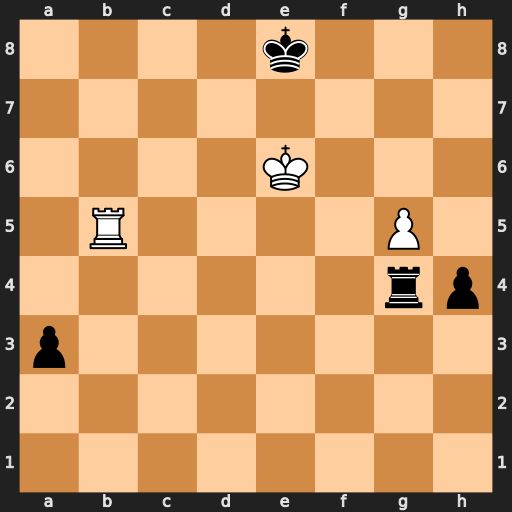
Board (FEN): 4k3/8/4K3/1R4P1/6rp/p7/8/8
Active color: w
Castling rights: -
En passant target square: -
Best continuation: Rb8#